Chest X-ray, PA view. Patient: 51 years old, sex M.
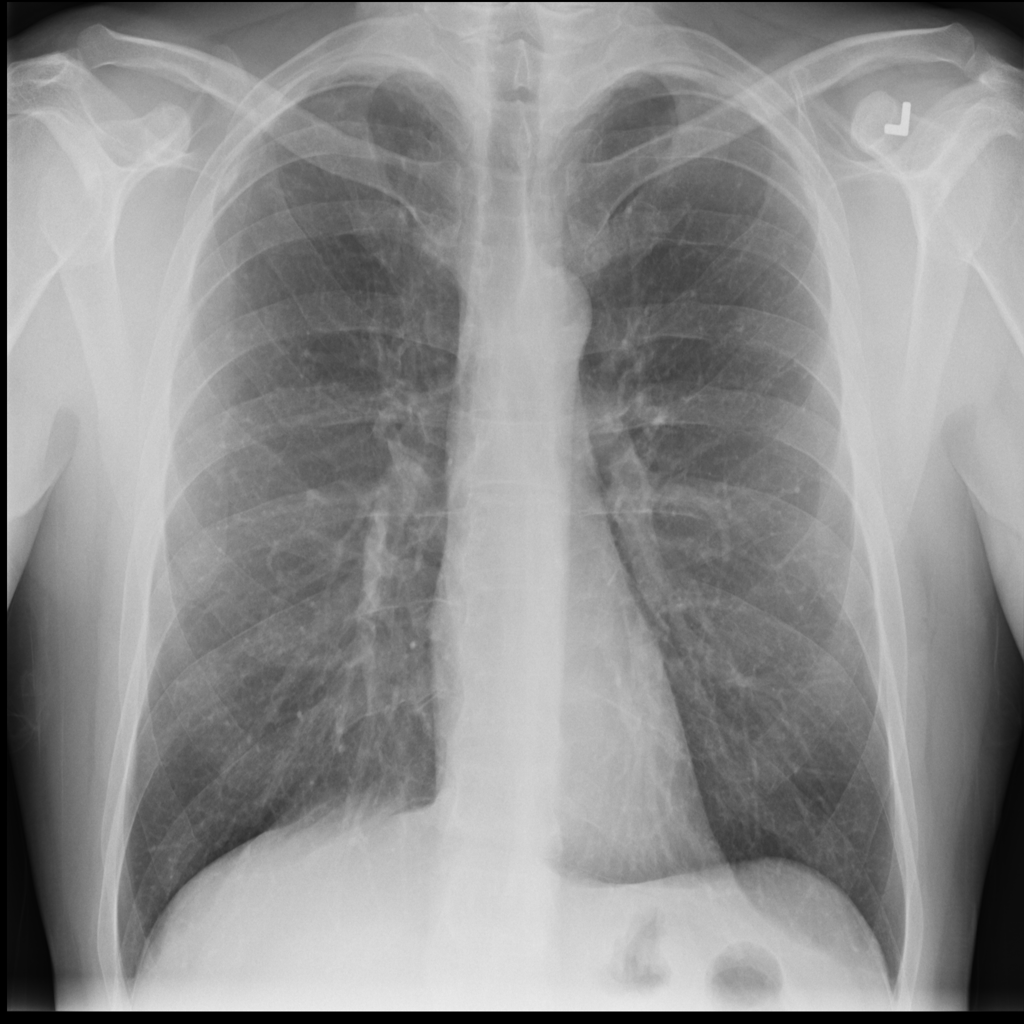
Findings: No Finding